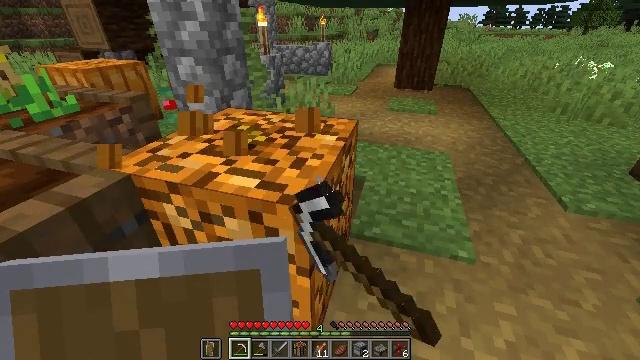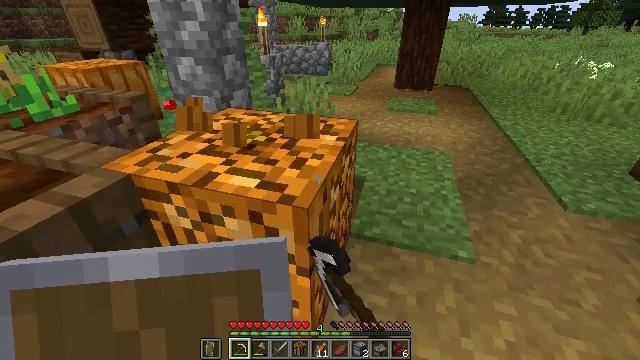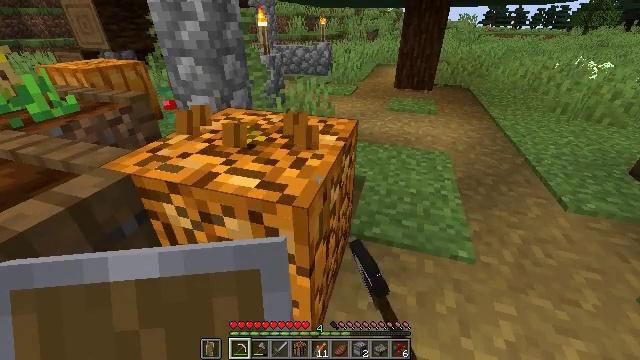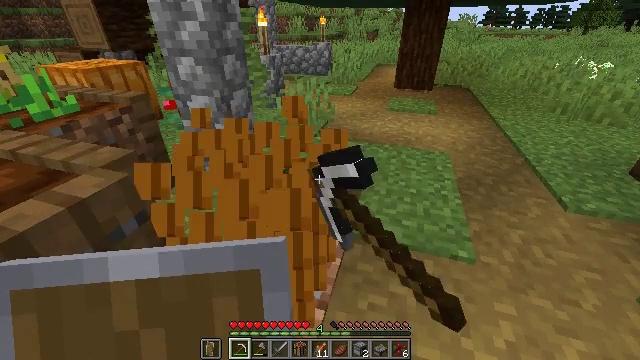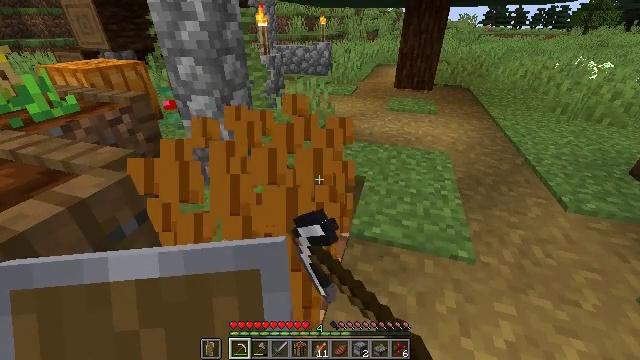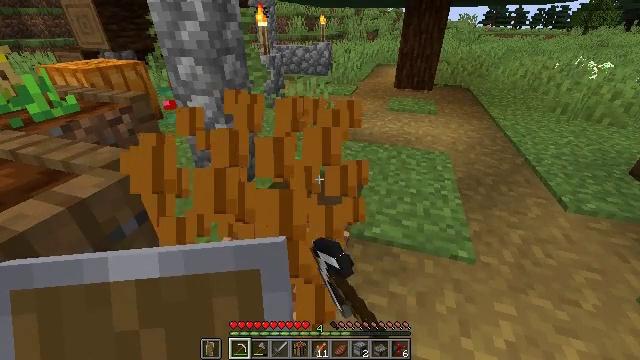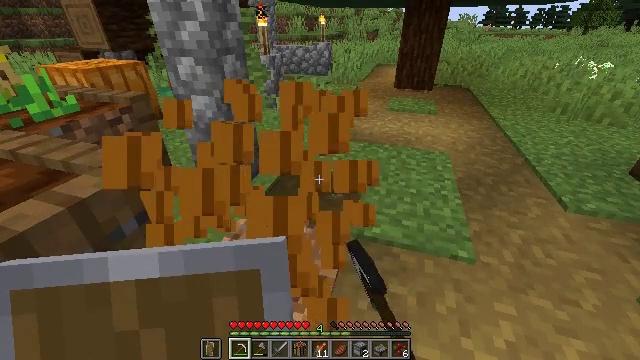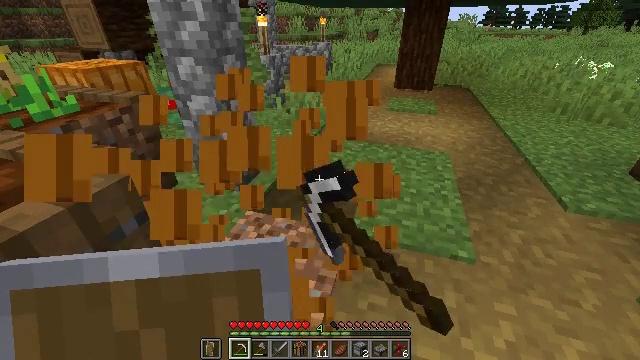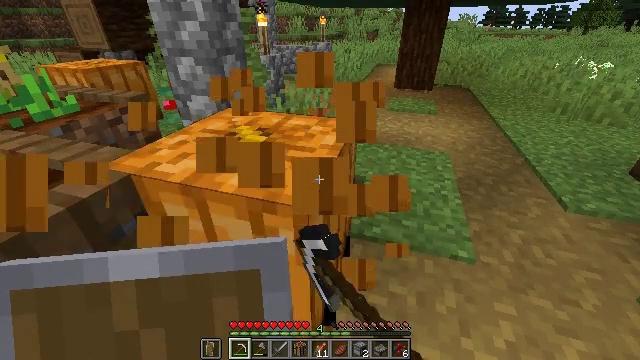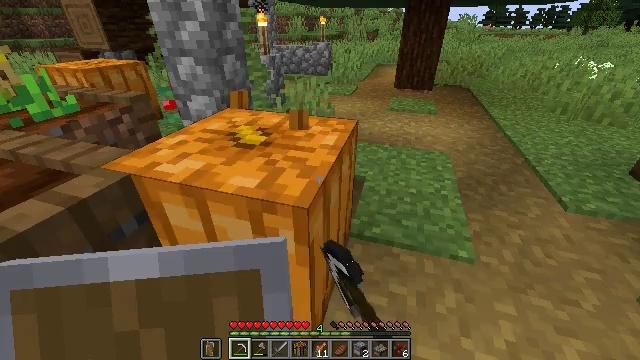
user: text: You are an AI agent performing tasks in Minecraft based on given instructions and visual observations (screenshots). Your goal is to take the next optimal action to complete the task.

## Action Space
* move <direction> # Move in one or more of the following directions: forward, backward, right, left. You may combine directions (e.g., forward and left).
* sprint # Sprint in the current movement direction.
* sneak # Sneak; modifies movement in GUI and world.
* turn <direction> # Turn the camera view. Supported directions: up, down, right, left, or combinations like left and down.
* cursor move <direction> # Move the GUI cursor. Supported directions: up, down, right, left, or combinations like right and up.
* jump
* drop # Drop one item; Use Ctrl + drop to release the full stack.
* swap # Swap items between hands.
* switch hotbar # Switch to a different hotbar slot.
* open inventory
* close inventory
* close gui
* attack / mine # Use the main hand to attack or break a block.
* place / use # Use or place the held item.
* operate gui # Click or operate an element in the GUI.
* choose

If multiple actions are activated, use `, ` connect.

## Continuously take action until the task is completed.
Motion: motion action
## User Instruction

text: Gather a pumpkin block.
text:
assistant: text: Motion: attack / mine
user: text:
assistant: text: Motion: attack / mine
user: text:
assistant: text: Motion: attack / mine
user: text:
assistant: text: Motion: attack / mine
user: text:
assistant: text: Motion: attack / mine
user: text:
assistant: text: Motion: attack / mine
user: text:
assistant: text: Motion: attack / mine
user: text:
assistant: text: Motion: attack / mine
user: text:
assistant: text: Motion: attack / mine
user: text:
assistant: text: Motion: attack / mine